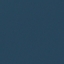
Land use / land cover: SeaLake